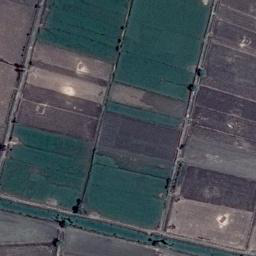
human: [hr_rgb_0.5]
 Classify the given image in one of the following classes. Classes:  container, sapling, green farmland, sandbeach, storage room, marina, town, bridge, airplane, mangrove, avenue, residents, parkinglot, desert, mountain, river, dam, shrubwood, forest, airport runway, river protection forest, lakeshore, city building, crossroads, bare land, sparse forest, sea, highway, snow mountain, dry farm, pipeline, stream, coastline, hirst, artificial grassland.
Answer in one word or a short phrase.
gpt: green farmland